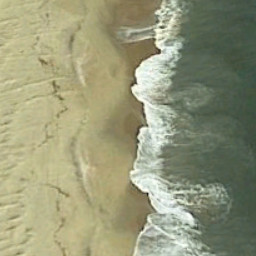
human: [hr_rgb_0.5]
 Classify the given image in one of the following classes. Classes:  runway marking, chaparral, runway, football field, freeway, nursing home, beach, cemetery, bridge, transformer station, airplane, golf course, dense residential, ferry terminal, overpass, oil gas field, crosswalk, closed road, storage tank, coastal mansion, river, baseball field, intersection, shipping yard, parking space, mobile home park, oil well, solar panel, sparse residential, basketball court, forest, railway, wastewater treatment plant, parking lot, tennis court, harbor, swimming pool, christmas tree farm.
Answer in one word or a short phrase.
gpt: beach